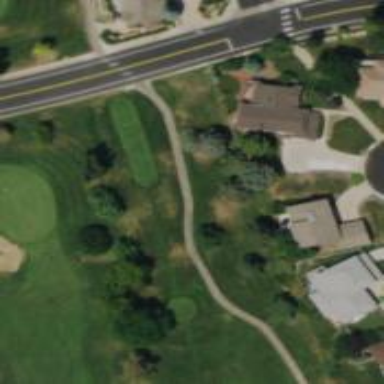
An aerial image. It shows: Golf cartpath that is also road path.